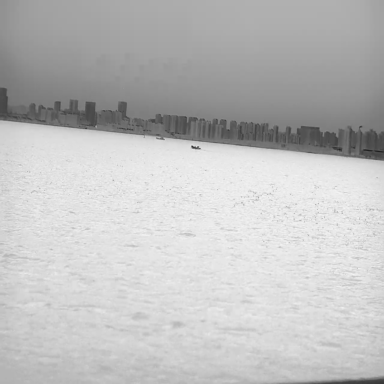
There are two bulk_carriers in the infrared image.